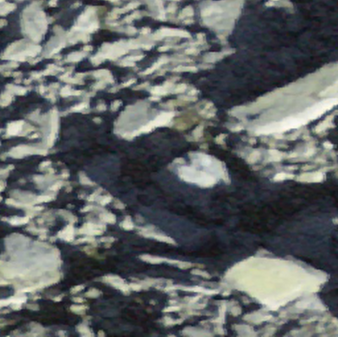
Label: bouldering_area